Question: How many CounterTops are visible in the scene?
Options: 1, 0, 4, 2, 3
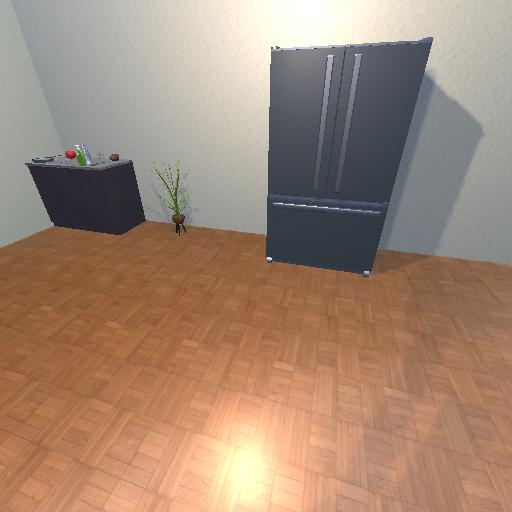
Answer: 1